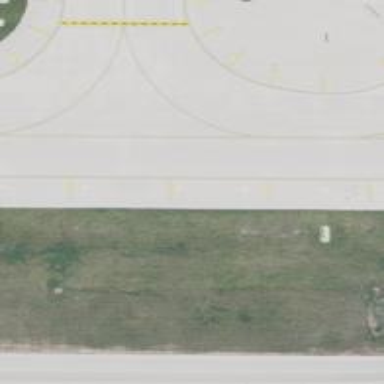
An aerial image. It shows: View of taxiway at the airport.